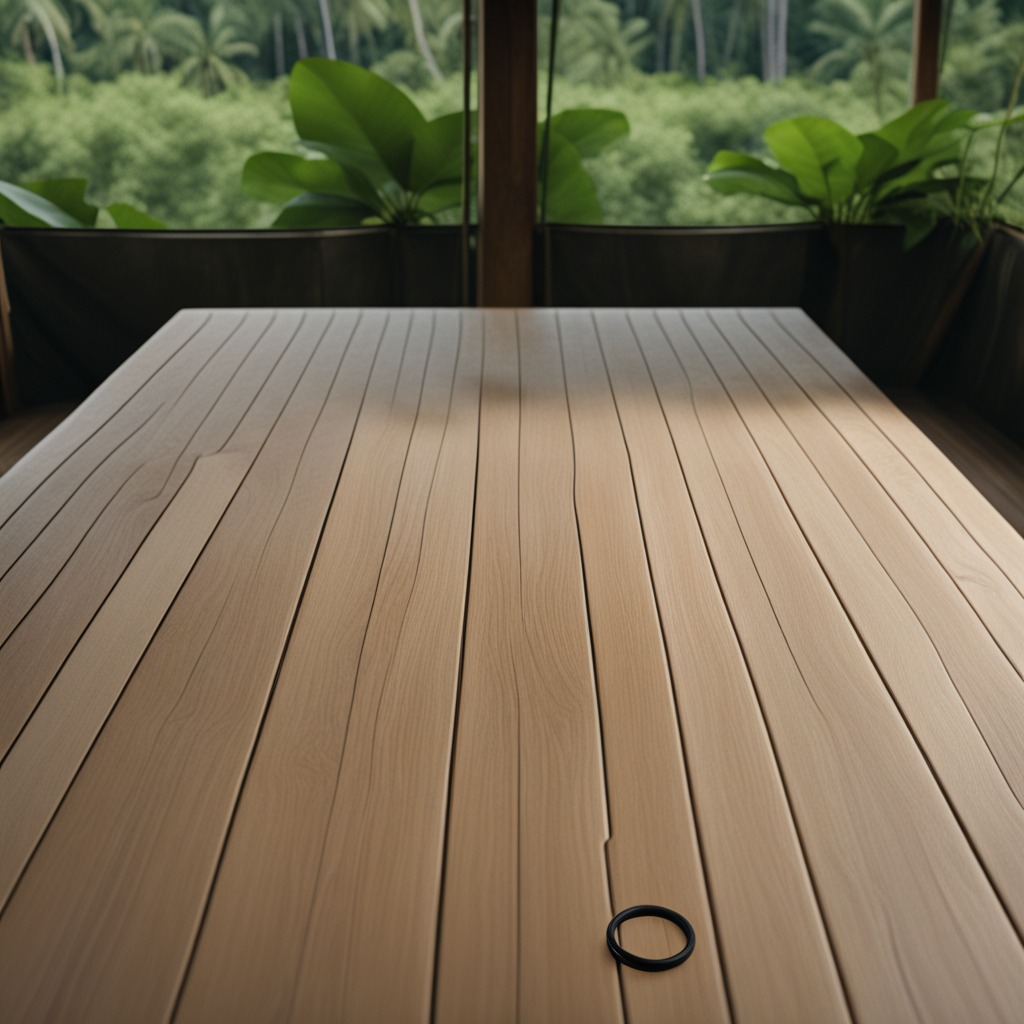
A rubber O-ring is lying on a wooden table inside a jungle field workshop tent humid ambient light worn but